Question: I am trying to solve a question about getting growth rate in the image below, but I can't.

From what I have learned before, if there is a fraction, we usually do not care of denominator, but consider numerator part, which is "2+3n".
Thus, from my perspective the answer is that "2+3n < 2n+3n = 5n with witness c=5 and k=1" or "2+3n < n+3n = 4n with witness c=4 and k=2", both resulting in O(n).
However, this is incorrect according to the answer.
Can you show the whole calculation steps that how I can reach to that answer, Big-theta(root(n)/log(n))?
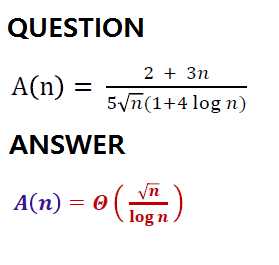
Answer: You just need to follow <URL>. For these, I like using the limit definition of big O:
'''
f(n) is in O(g(n)) if and only if:
lim n-> infinity |f(n) / g(n)| < infinity
'''
Then apply it to your problem where:
'''
f(n) = (2+3n)/(5sqrt(n)(1+4logn))
g(n) = sqrt(n) / log(n)
'''
And just do some algebra on the result:
'''
lim n-> infinity: |f(n)/g(n)| =
= |(2+3n)log(n)/(5sqrt(n)(1+4logn)sqrt(n))| <=
<= |5nlog(n)/5sqrt(n)(1+4logn)sqrt(n))| =
= |nlogn/ (sqrt(n) * sqrt(n) * (1+4logn)| =
= |nlogn / n(1+4logn)| =
= |logn / (1+4logn)| <= |logn / 4logn| = 1/4 < infinity
'''
From this, and from definition of big O notation, this proves 'f(n)' is in 'O(g(n))'. You can similarly show big Omega, by showing 'lim n->infinity |g(n)/f(n)| < infinity', and by showing it is both 'O(g(n))' and 'Omega(g(n))', you can conclude this is tight bound ('Theta(g(n)').